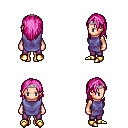
a pixel art fantasy rpg character, female body template, human, light skin, chain tabard jacket, magenta pants, pink long hairstyle, silver tiara, gold boots, four views (front, back, left, right), 2x2 character sprite sheet, small pixel art, hard edges, no anti-aliasing